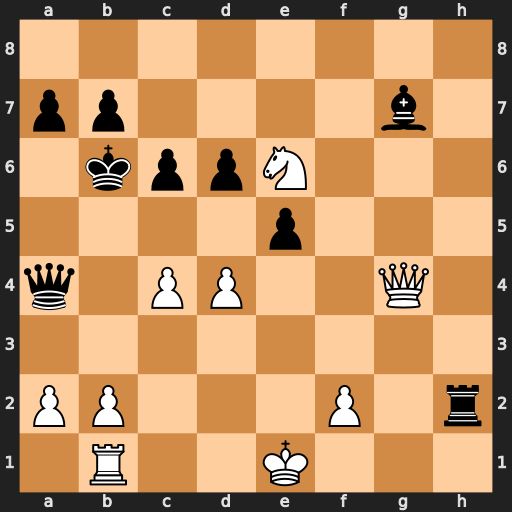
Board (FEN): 8/pp4b1/1kppN3/4p3/q1PP2Q1/8/PP3P1r/1R2K3
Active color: w
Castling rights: -
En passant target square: -
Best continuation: c5+ Ka5 b4+ Qxb4+ Rxb4